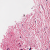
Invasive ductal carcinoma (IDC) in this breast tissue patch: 0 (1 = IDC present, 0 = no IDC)